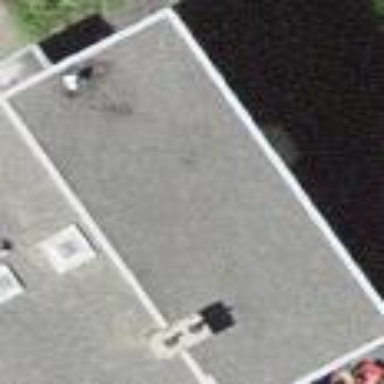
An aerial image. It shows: Residential building.